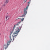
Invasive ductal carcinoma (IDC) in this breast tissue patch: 0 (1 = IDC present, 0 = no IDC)